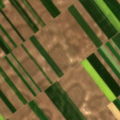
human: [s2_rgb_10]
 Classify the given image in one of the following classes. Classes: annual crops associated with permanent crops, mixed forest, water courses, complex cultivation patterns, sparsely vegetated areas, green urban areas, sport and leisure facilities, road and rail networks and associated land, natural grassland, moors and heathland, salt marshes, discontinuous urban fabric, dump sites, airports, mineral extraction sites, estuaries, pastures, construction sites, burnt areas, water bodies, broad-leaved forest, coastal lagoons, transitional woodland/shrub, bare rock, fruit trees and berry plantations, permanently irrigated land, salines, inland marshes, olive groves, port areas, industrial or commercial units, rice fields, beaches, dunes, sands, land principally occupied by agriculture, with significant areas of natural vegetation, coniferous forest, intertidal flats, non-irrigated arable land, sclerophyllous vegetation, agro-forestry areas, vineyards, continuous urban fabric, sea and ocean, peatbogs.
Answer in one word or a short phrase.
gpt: non-irrigated arable land